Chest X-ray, PA view. Patient: 52 years old, sex M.
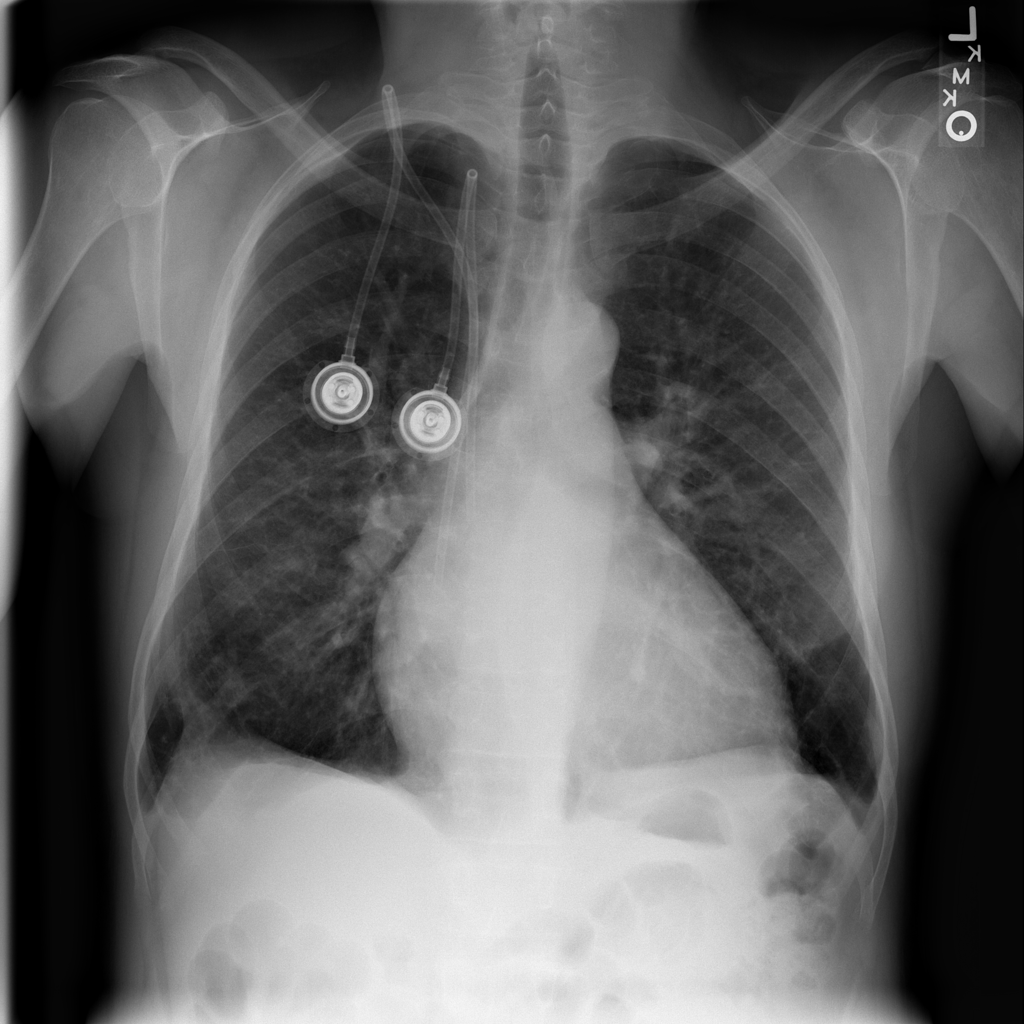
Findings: Cardiomegaly, Fibrosis